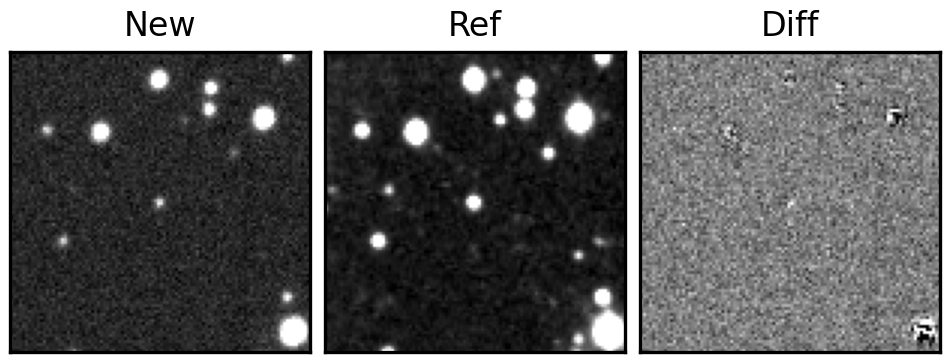
Label: bogus